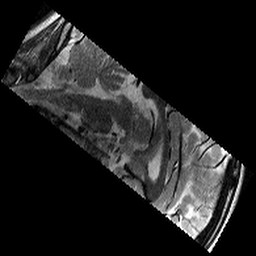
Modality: T2w
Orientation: sagittal
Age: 11
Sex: male
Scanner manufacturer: siemens
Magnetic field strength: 3 T
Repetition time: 9.23 s
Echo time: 0.067 s